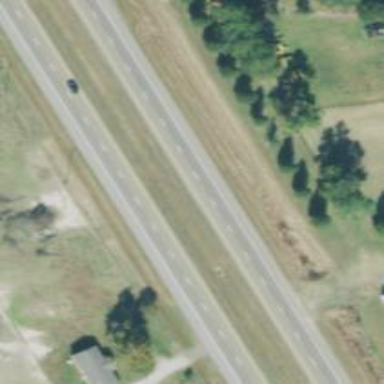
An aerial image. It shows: Trunk expressway with asphalt surface. It is dual carriageway.